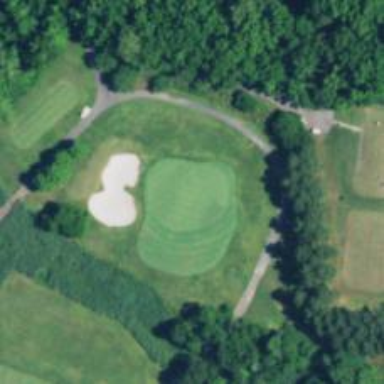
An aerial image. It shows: View of golf hole.